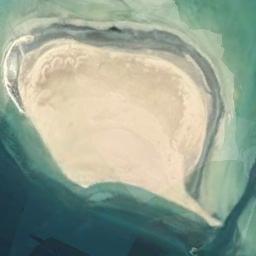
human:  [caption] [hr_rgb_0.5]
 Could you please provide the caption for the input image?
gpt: The land on the island is rough .

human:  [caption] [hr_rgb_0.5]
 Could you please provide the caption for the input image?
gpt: The shape of the island is very irregular .

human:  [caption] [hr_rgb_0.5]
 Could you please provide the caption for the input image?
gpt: The island without vegetation is surrounded by light blue waters .

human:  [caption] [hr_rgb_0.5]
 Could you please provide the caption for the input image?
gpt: A large, Nearly oval white island surrounded by turquoise waters .

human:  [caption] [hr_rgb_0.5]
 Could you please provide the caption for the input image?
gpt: The yellow island full of sand is surrounded by green water .